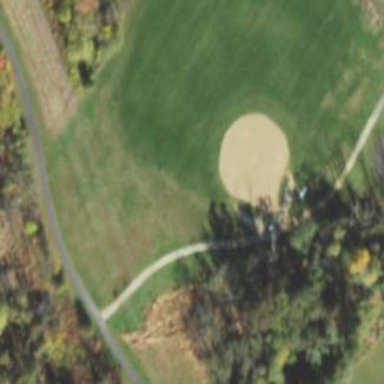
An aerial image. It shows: Baseball pitch for leisure land.